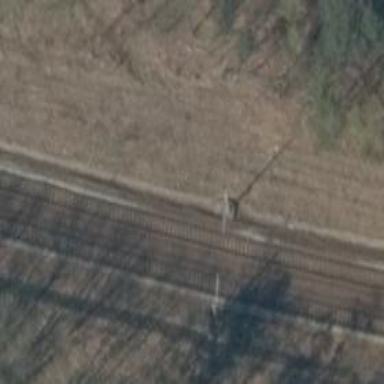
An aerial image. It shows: Milestone along the railway with catenary mast.